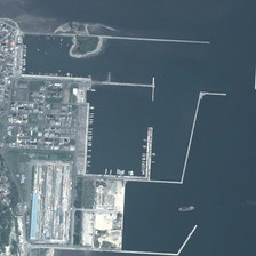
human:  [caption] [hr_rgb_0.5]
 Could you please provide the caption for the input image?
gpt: Many buildings are near the harbor with many boats.

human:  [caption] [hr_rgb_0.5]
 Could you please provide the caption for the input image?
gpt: It is convenient for industrial areas next to the port.

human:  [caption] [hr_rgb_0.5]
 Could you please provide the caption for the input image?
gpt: There are many buildings and many ships near the port.

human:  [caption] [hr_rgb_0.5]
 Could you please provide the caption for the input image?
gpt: The industrial area is convenient near the port.

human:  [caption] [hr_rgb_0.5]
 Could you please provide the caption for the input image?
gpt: Many buildings are near a port with many boats.